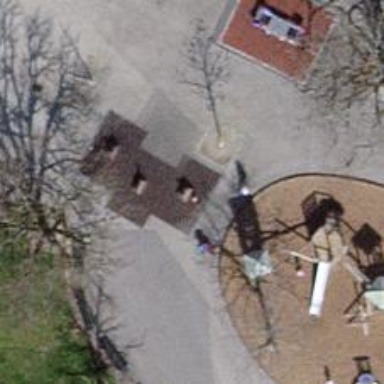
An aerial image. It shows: Springy playground.